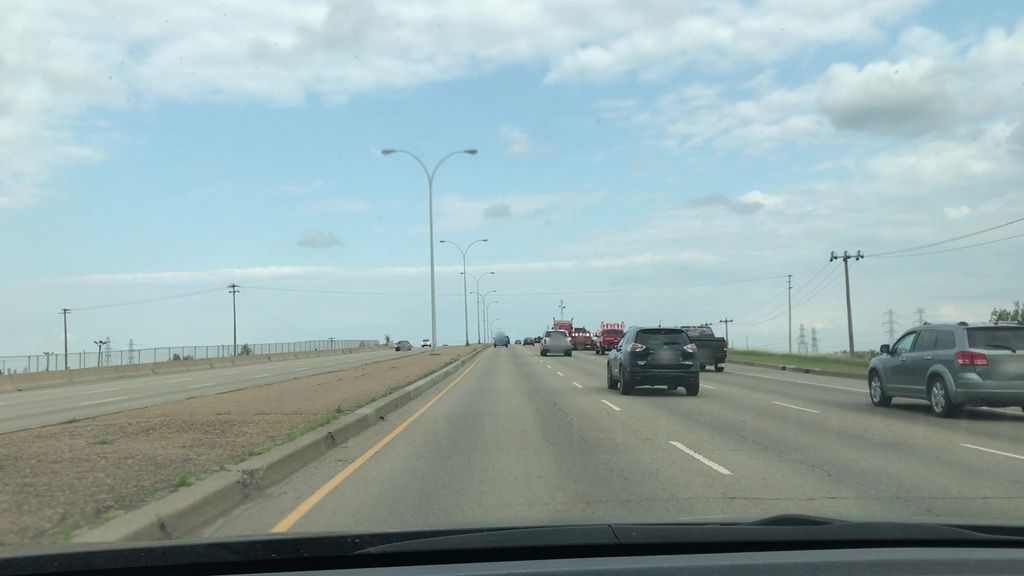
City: edmonton